RGB frame:
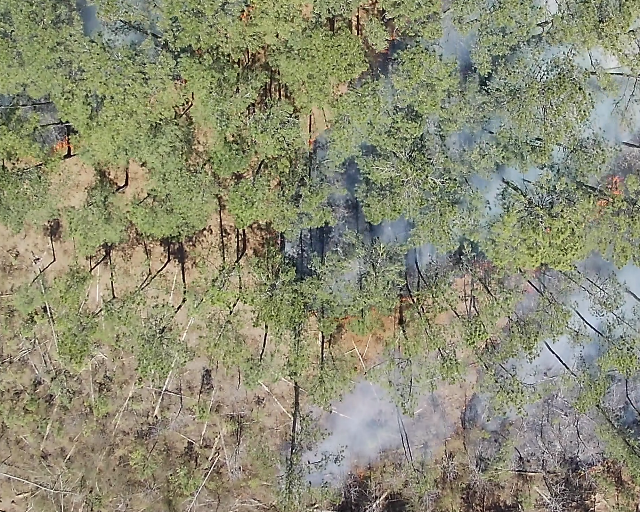
Thermal frame:
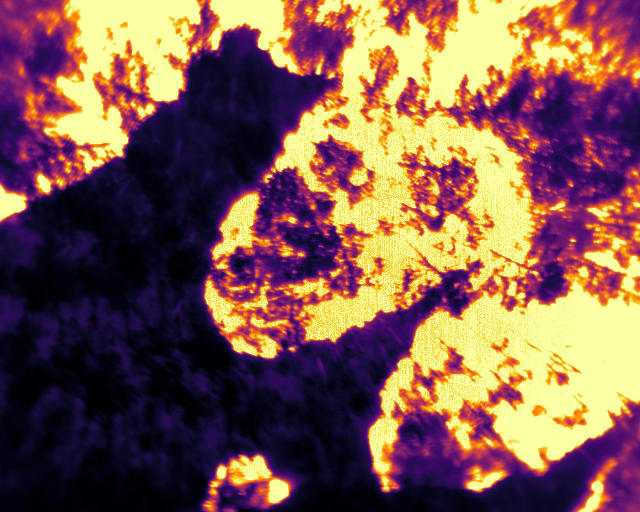
Captured: 2026-02-27 02:37:05
Pixels at or above 80 °C: 187419 (fraction of frame: 0.572)